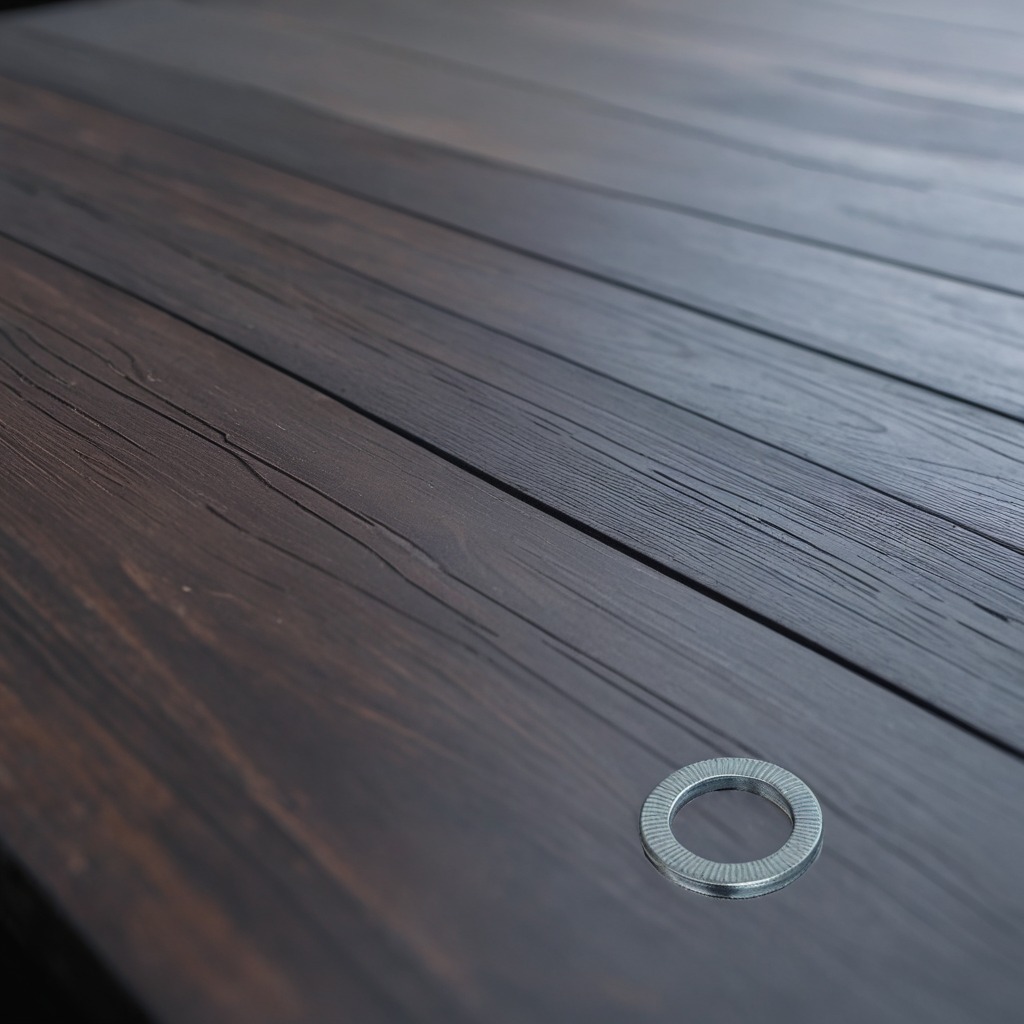
A flat metal washer lies on a table with faint burn marks in a small garage at twilight.